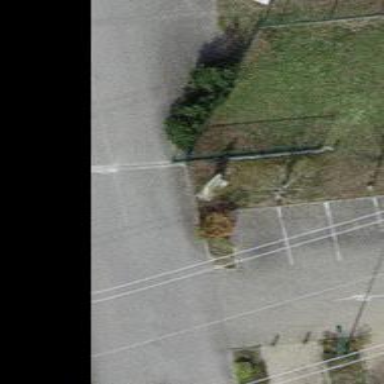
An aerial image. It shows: Gate.